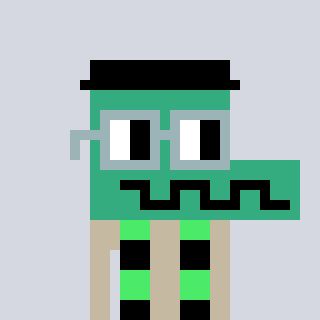
a pixel art character with square dark gray glasses, a crocodile-shaped head and a bege-colored body on a cool background